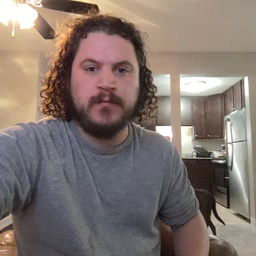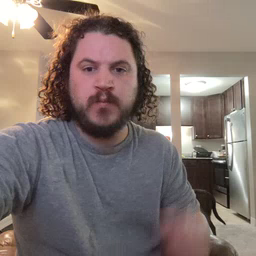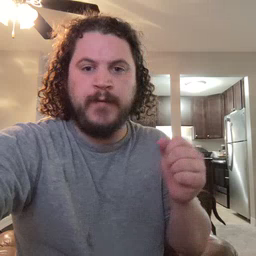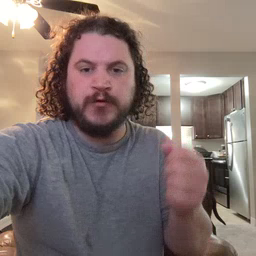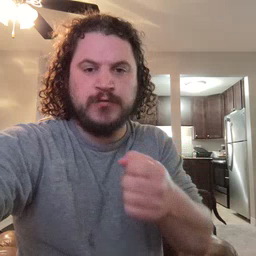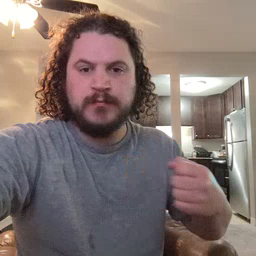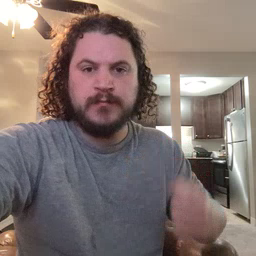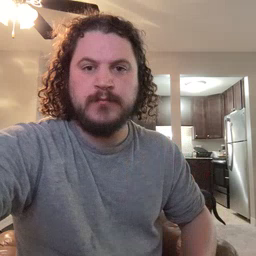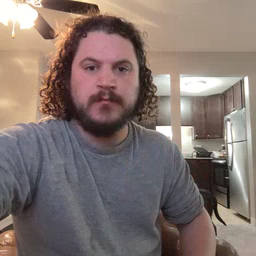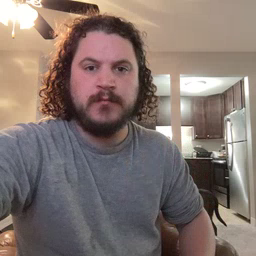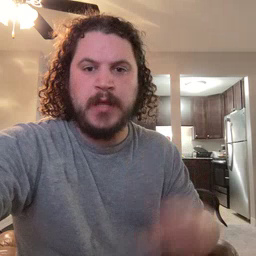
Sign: refrigerator